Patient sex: M
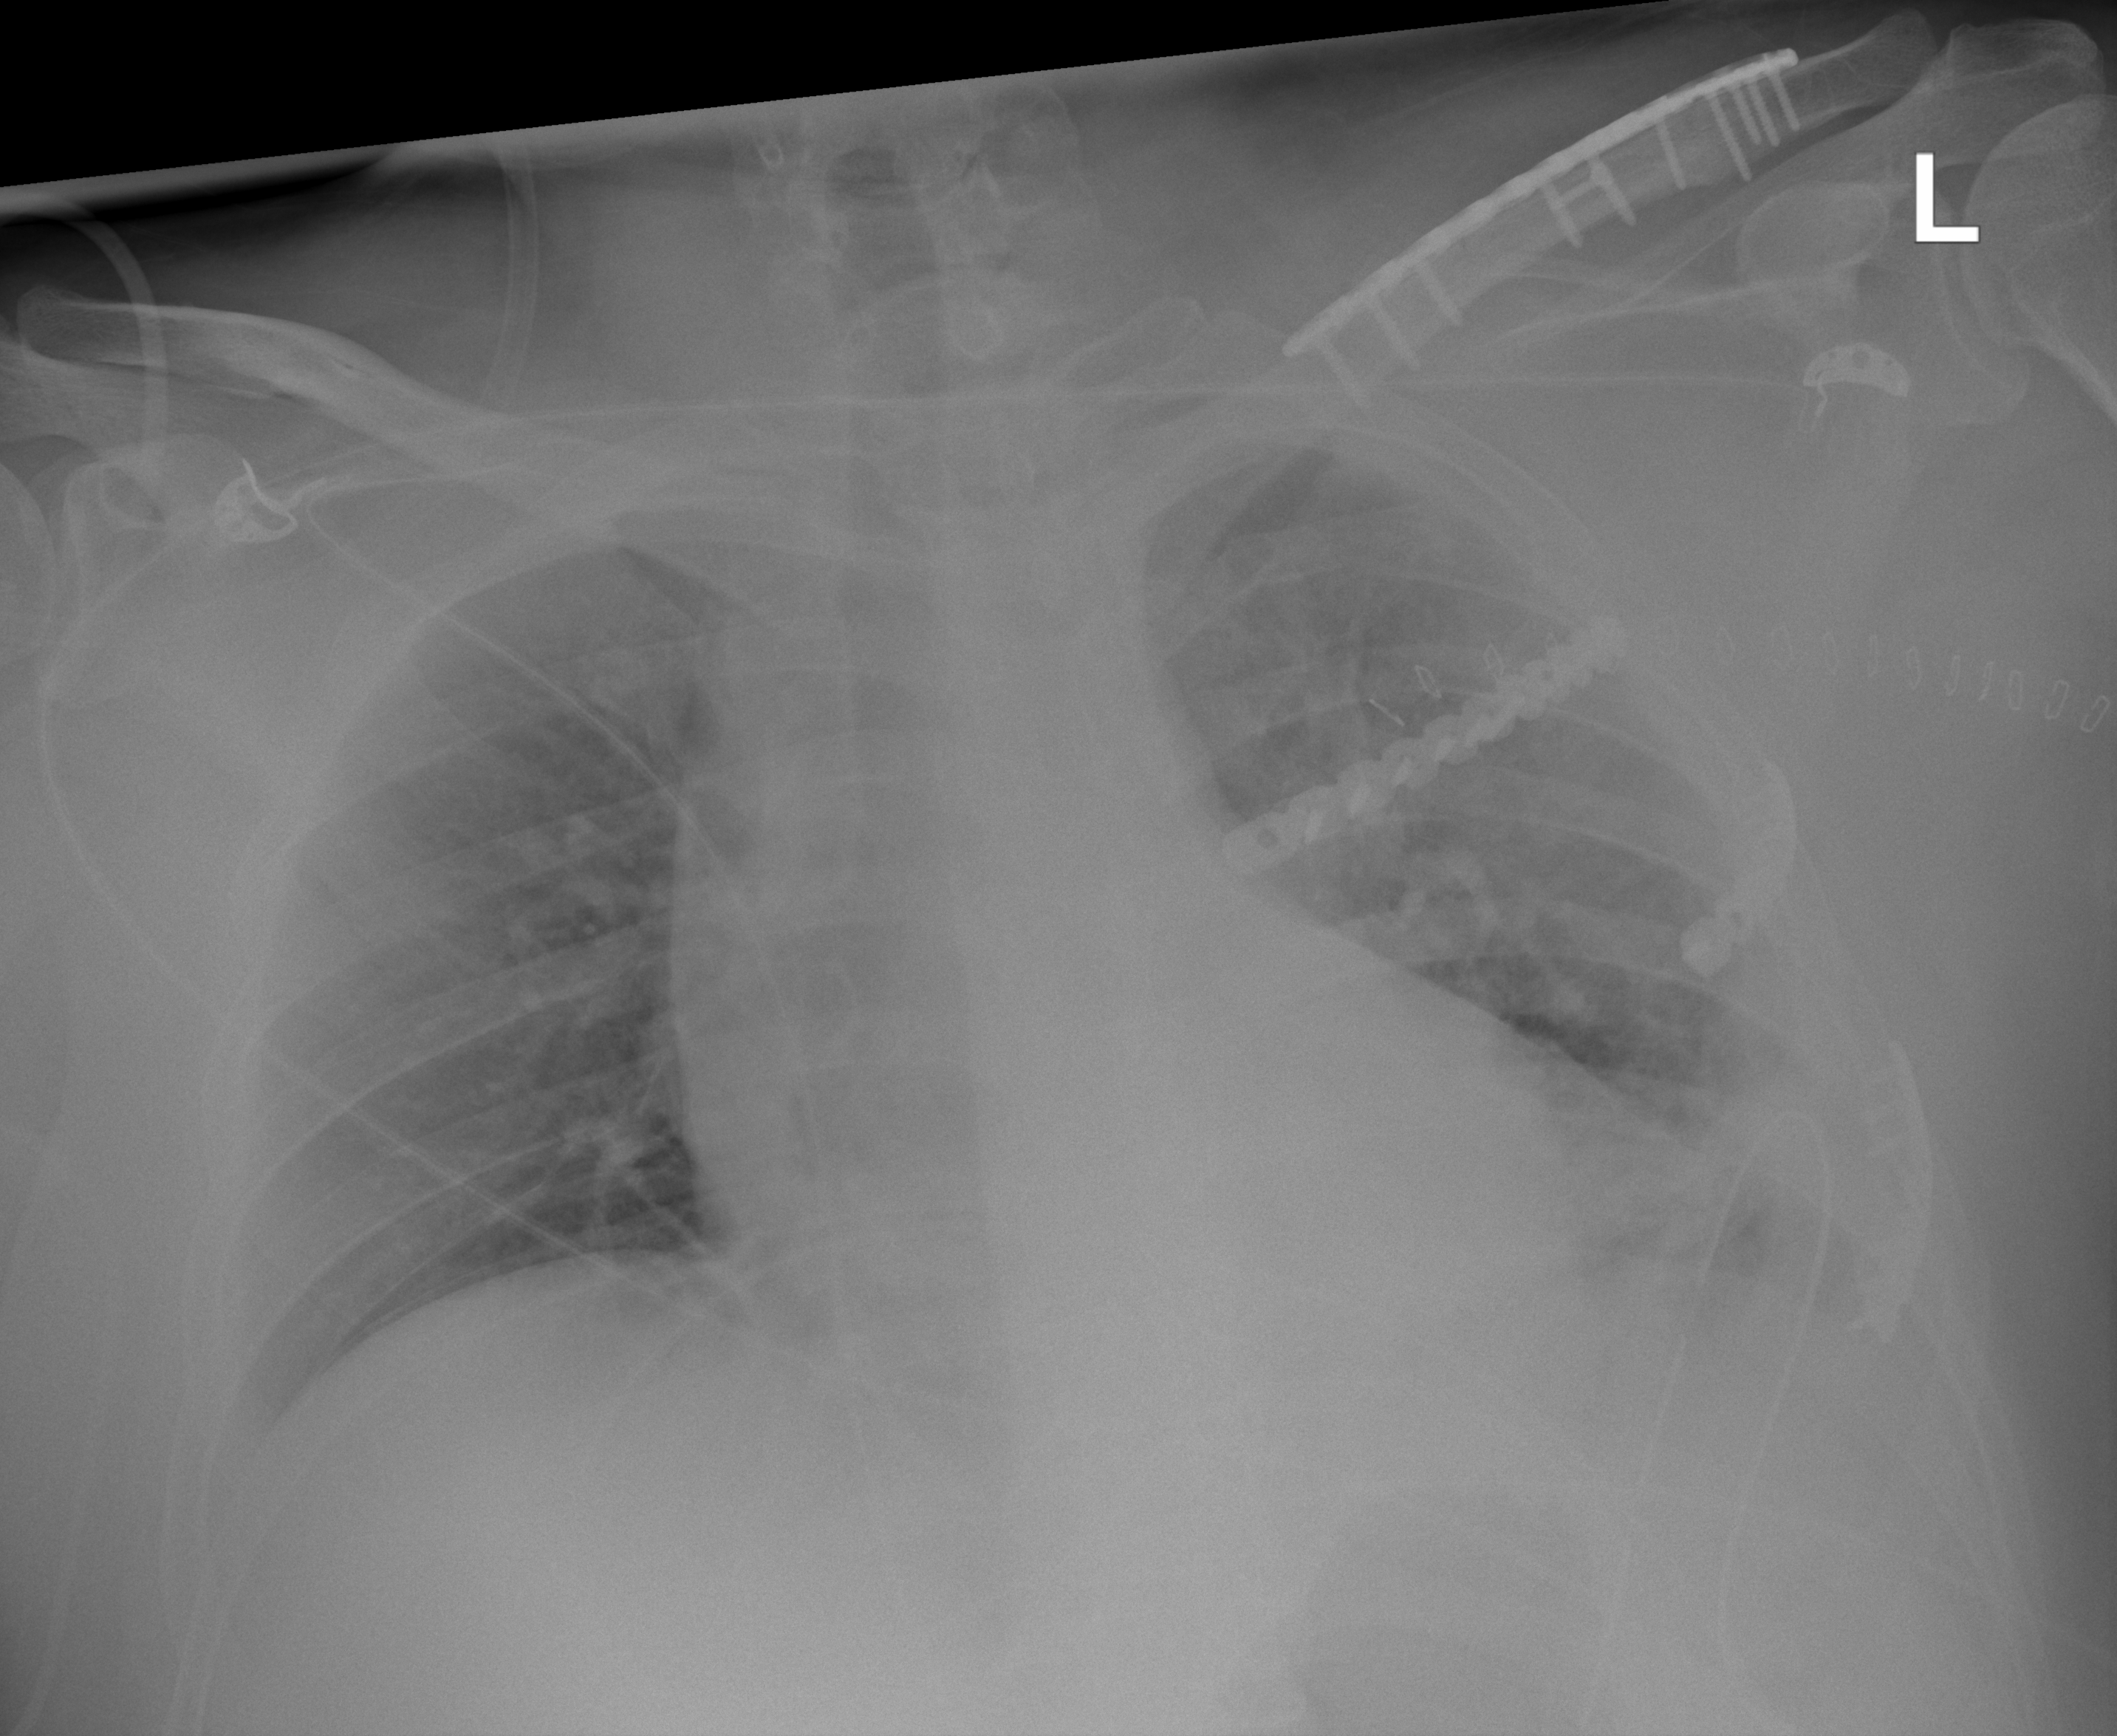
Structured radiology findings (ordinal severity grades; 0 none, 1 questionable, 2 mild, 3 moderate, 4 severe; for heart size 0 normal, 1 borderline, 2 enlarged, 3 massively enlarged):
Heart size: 2
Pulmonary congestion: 2
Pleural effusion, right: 0
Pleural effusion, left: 2
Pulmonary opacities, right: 0
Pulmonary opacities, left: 2
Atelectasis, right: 0
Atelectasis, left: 2